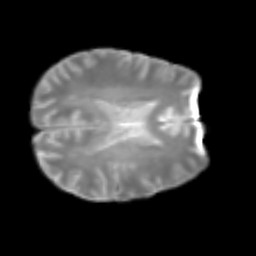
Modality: T2w
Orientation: axial
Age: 26
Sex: male
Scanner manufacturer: siemens
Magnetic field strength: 3 T
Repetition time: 2.3 s
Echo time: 0.085 s